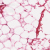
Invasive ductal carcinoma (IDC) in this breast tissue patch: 0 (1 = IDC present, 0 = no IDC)